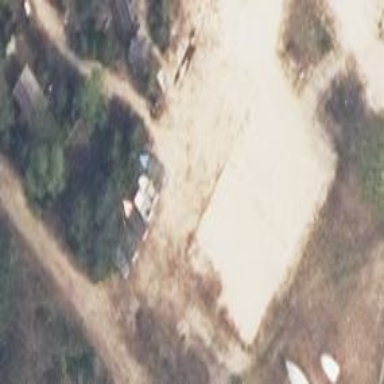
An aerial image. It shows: Sandy pitch designated for beach volleyball.